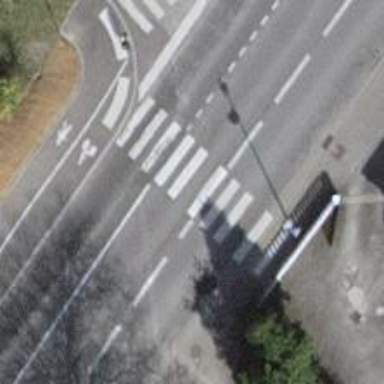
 there is lane designated for buses and shared busway for cyclists."